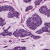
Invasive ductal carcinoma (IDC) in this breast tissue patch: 0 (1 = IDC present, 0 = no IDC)